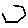
Label: hexagon